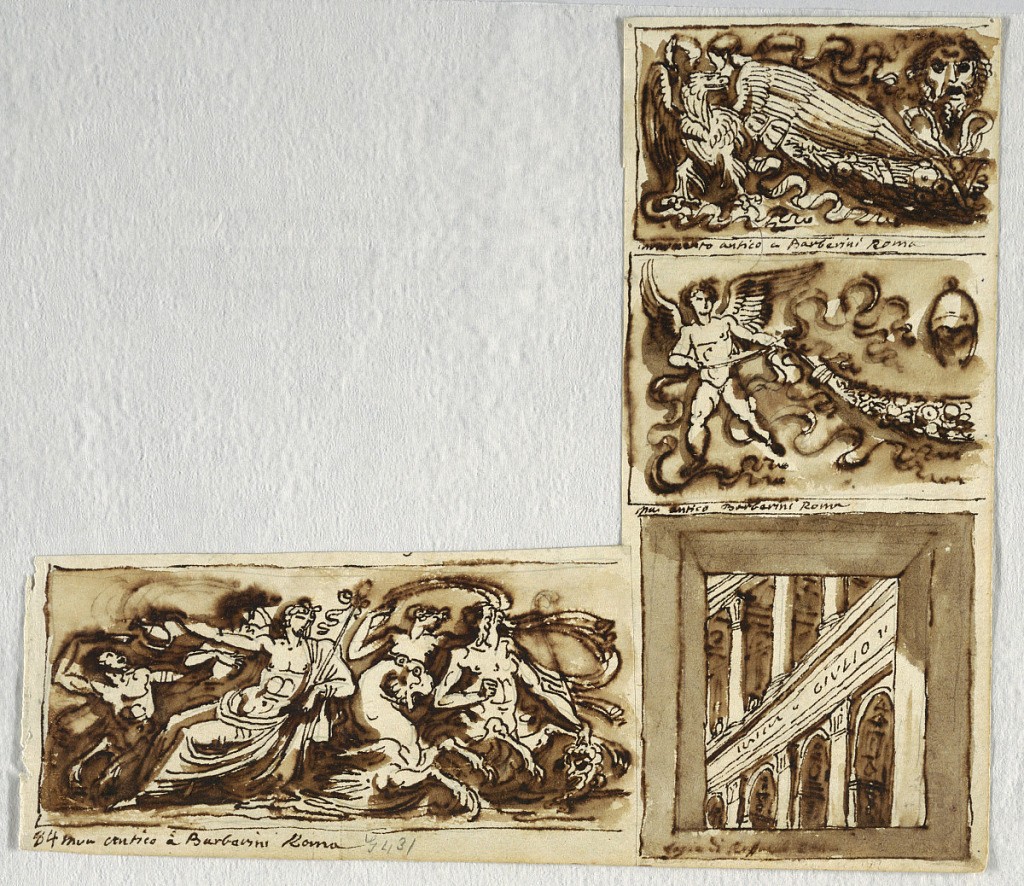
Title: Decorative Studies after the Barberini Collection
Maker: Felice Giani, Italian, 1758–1823
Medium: Pen and brown ink, brush and sepia wash over traces of graphite on cream laid paper
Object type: Drawing
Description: Three friezes from the Barberini Collection: eagle with gharland and masks, putto with gharland, tritone with naiade and Venus; Loggia.